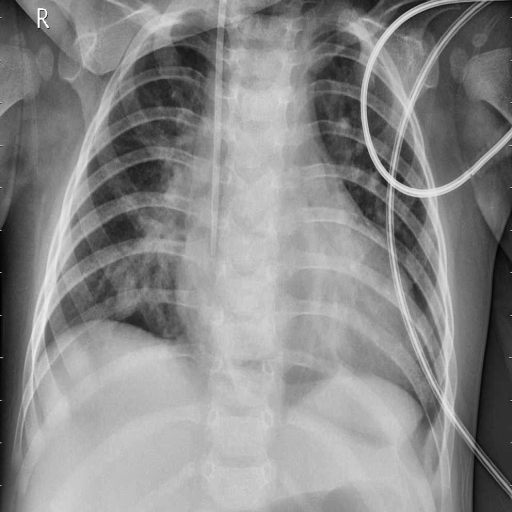
Finding: PNEUMONIA